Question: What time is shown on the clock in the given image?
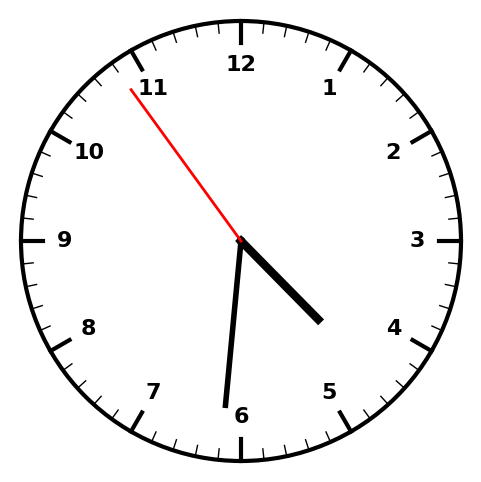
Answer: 04:30:54